Field crop: maize
Growth stage: 2
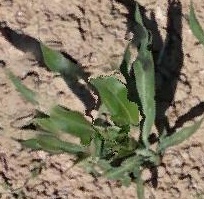
Species: maize